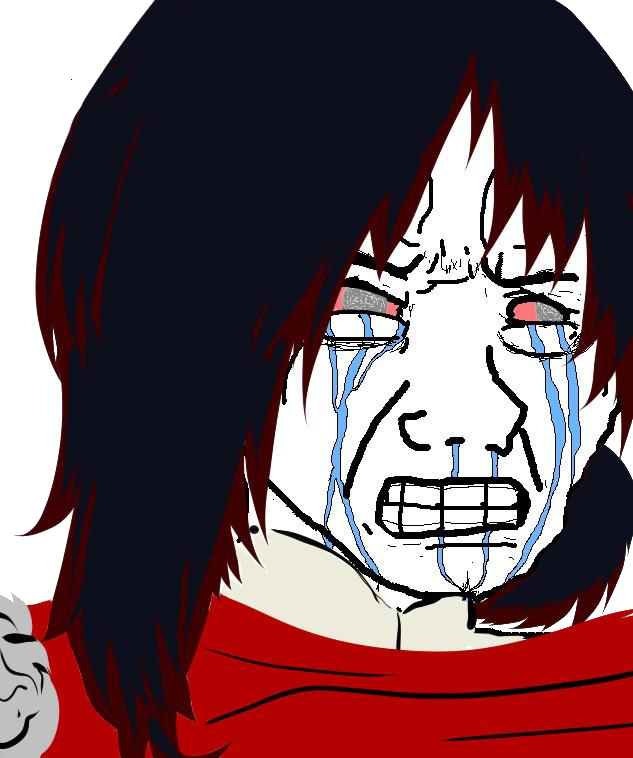
Label: 5_Crying_Wojak